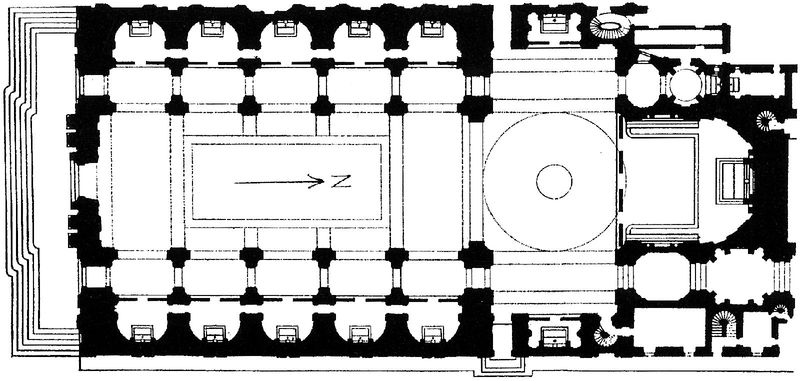
Titel: S. Maria in Vallicella und das Oratorium der Nerianer in Rom
Künstler: Martino d. Ä. Longhi
Standort: Rom, S. Maria in Vallicella (EU - I - Latium)
Schlagwörter: pfeiler, raum, schwarz, skizze, säulen, weiss, zeichnung, gebäude, haus, alt, architektur, norden, kirche, kreis, rund, schiff, ansicht, bogen, mauer, treppe, treppen, stufen, oben, bögen, eingang, tusche, gewölbe, moschee, dom, draufsicht, schwarzweiß, kreise, räume, entwurf, altar, kirchenschiff, mittelschiff, seitenschiff, mauern, altarraum, apsis, chor, richtung, plan, pfeil, grundriss, rondell, kapellen, kammern, wendeltreppen, nord, windrichtung, chorf, z, schwarzplan